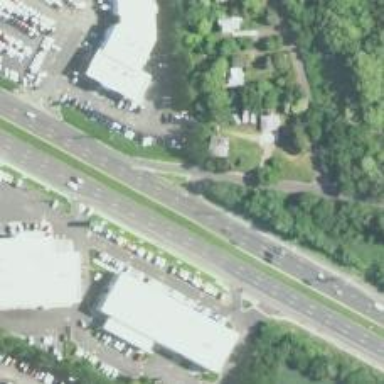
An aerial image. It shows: Trunk link highway.